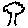
Label: tree